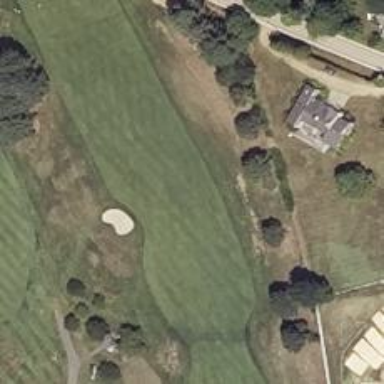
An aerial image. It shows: View of golf hole.